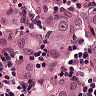
Metastatic tissue present: yes